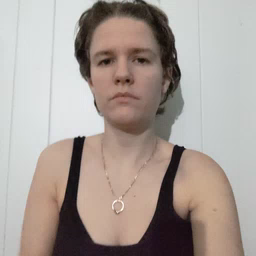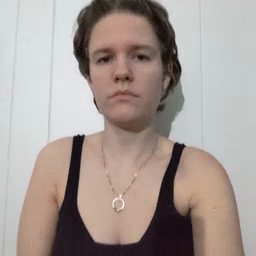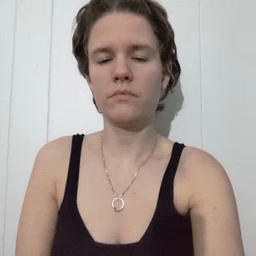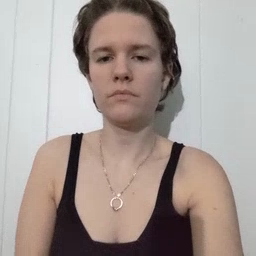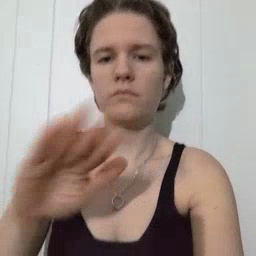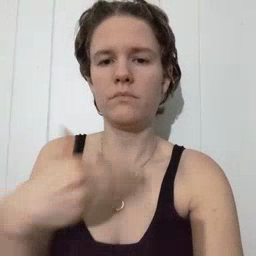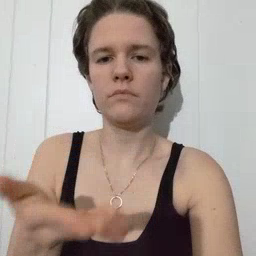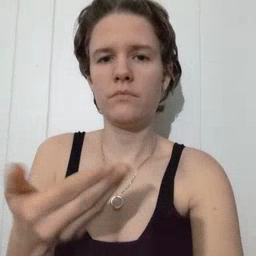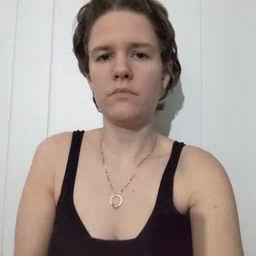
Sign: all